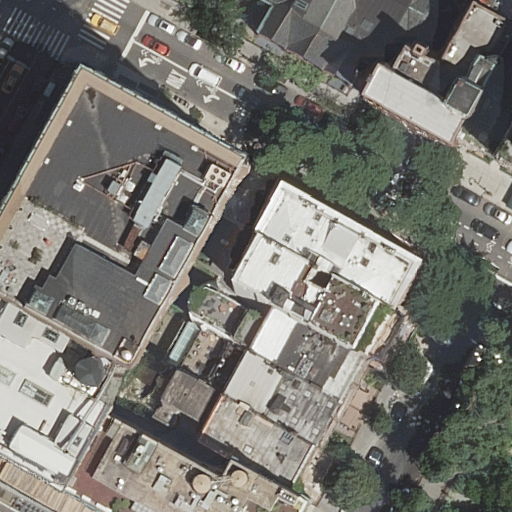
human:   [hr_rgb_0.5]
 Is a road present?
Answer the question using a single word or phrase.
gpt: yes

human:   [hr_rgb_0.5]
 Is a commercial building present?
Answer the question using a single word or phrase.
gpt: no

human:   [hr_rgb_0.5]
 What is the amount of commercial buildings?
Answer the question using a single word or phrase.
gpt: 0

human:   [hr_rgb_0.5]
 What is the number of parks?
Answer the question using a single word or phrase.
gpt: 1

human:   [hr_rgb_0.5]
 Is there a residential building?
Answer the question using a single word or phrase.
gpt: yes

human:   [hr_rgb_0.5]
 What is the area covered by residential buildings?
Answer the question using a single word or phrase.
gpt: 3153m2

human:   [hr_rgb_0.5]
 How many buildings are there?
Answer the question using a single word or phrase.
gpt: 11

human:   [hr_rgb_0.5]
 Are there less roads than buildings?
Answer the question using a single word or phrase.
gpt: yes

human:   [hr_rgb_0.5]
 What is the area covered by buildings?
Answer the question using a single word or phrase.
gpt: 3534m2

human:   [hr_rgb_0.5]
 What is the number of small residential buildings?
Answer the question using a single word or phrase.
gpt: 1

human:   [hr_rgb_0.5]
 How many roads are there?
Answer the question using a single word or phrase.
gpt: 5

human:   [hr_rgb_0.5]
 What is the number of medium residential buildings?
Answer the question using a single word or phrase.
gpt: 8

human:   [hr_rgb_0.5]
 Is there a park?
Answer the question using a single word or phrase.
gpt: yes

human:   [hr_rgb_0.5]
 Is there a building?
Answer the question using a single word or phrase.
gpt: yes

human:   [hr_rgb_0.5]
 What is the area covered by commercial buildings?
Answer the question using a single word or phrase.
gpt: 0m2

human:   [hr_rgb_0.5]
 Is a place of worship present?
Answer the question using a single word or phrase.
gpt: yes

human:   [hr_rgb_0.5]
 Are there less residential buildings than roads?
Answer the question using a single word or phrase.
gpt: no

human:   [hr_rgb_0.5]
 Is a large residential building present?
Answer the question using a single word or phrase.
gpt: yes

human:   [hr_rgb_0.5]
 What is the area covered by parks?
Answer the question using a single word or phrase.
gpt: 247m2

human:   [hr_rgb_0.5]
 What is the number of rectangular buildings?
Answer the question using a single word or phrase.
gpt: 5

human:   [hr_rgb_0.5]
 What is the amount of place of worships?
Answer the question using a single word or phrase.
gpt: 1

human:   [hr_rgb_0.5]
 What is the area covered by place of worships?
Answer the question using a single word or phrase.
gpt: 381m2

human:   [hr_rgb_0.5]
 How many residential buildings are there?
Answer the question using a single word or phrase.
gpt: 10

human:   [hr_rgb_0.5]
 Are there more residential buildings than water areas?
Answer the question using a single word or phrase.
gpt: yes

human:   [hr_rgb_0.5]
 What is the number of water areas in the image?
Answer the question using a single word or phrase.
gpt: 0

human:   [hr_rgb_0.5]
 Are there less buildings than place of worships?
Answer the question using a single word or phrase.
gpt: no

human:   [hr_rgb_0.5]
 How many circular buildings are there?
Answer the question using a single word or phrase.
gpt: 0

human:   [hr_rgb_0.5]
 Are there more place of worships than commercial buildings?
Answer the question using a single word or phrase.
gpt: yes

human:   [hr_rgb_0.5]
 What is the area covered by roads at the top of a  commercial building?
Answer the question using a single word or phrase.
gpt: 0m2

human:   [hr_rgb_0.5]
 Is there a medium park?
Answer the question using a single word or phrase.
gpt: yes

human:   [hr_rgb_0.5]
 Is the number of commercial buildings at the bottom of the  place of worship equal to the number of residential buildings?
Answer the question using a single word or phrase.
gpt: no

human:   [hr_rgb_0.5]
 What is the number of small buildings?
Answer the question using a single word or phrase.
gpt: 1

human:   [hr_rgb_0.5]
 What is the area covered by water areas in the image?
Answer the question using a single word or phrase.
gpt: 0m2

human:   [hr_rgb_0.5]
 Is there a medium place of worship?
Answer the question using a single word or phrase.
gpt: yes

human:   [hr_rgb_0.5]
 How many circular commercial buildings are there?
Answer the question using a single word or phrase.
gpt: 0

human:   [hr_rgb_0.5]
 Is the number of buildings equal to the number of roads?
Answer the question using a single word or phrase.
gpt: no

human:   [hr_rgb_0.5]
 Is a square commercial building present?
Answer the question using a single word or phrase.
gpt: no

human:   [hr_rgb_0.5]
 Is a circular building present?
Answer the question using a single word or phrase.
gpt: no

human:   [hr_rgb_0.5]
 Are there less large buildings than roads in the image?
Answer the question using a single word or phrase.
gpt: yes

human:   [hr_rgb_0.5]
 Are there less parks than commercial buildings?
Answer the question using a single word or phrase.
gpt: no

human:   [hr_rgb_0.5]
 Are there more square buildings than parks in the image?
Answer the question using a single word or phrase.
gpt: no

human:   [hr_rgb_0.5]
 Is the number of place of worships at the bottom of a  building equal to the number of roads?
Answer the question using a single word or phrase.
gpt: no

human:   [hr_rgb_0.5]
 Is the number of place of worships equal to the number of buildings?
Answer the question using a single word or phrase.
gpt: no

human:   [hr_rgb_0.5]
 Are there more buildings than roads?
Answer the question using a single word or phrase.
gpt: yes

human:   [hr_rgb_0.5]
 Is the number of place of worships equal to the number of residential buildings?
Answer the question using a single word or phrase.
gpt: no

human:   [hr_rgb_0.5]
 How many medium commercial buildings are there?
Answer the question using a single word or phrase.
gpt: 0

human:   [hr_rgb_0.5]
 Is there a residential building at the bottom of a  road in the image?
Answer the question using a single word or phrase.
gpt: yes

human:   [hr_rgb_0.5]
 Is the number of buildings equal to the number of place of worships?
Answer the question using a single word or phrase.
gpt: no

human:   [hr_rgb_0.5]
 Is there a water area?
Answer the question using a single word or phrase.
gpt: no

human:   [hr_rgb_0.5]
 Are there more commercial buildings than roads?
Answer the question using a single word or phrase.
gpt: no

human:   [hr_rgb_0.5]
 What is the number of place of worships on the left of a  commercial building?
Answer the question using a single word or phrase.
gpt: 0

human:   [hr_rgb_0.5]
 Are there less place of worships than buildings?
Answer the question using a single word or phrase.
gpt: yes

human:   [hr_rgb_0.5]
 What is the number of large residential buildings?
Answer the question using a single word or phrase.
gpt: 1

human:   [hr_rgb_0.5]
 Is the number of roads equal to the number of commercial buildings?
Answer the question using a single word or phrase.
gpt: no

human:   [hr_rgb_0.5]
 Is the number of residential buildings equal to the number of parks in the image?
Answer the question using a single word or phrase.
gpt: no

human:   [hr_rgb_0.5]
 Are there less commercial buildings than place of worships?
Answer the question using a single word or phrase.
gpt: yes

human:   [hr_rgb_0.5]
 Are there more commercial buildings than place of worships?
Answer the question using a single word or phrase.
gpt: no

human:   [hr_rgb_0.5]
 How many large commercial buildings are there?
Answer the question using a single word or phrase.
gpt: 0

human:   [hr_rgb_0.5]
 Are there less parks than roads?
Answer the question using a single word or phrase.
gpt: yes

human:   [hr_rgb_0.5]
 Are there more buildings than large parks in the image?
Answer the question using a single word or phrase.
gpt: yes

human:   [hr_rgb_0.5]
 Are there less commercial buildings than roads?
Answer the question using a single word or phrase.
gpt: yes

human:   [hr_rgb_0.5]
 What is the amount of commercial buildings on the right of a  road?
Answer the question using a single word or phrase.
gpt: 0

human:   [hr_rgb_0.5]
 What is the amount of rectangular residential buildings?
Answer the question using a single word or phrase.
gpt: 5

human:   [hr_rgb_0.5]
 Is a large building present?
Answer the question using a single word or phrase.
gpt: yes